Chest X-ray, AP view. Patient: 55 years old, sex F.
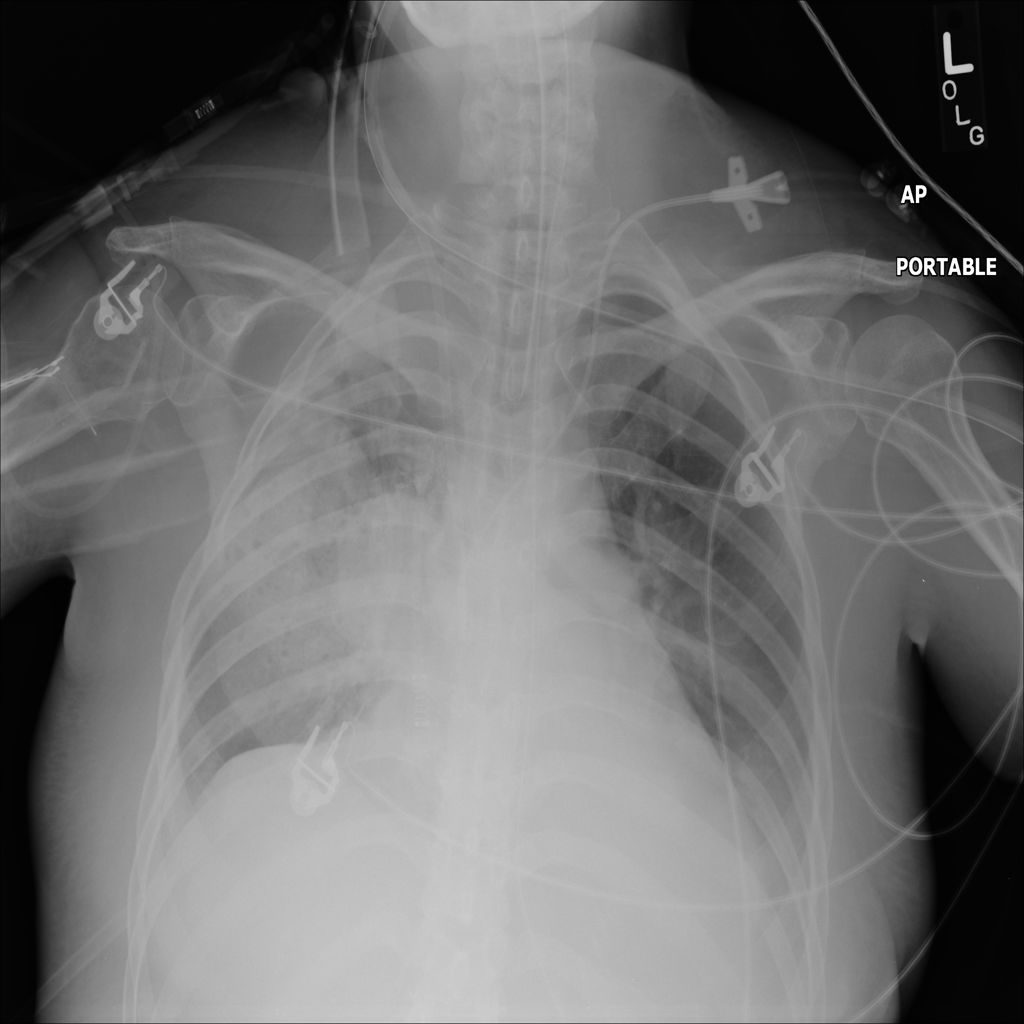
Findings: No Finding